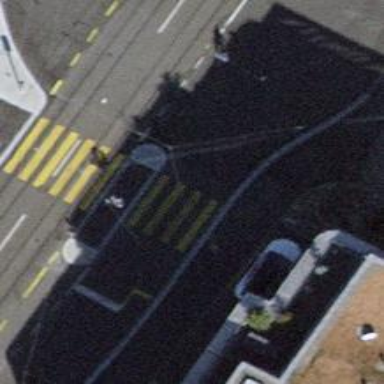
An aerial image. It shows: Road with traffic signals and zebra crossing. The crossing markings are zebra.